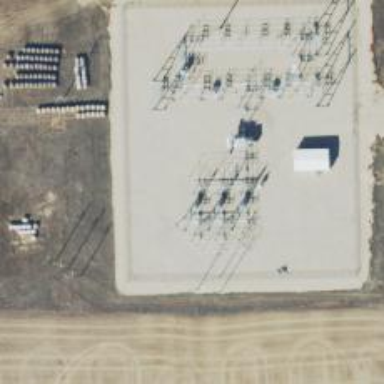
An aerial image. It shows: Switch for power supply.